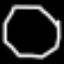
Label: octagon